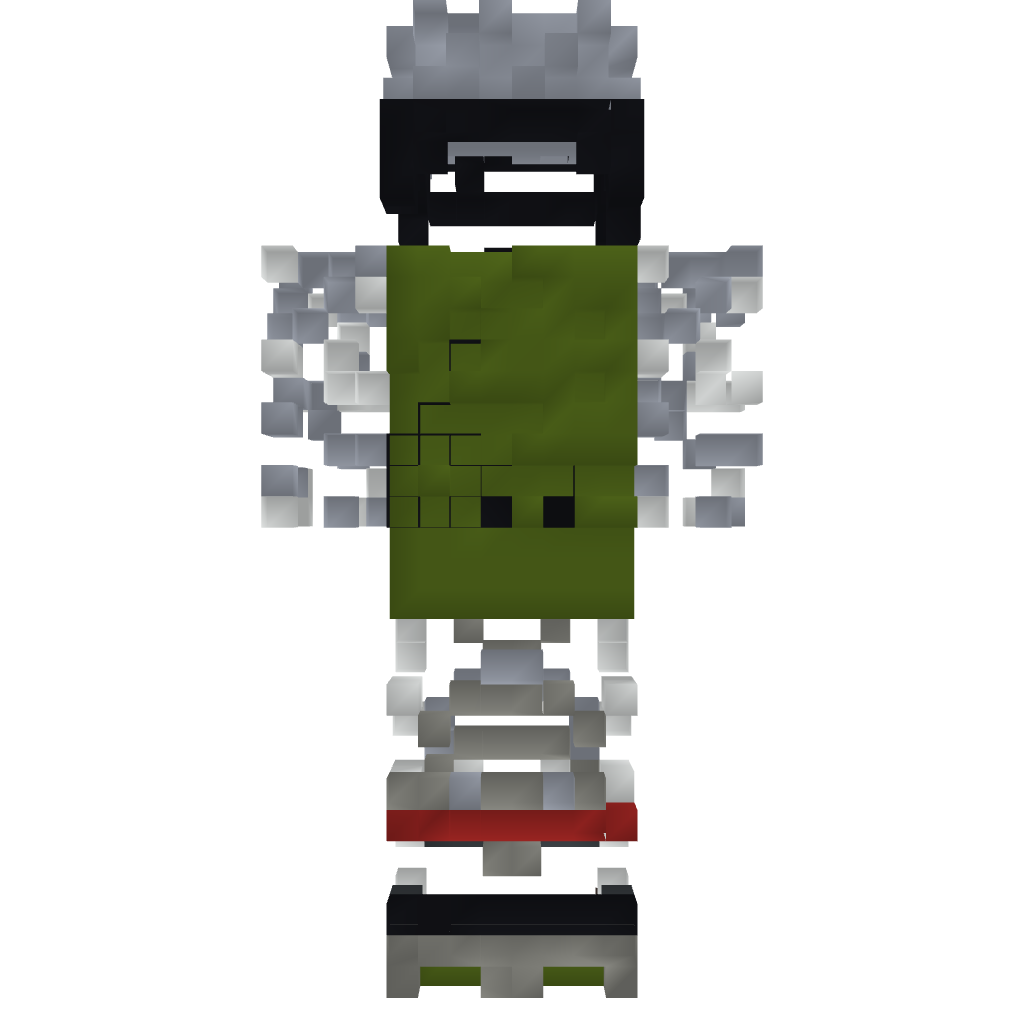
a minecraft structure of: Statue - Army Skin